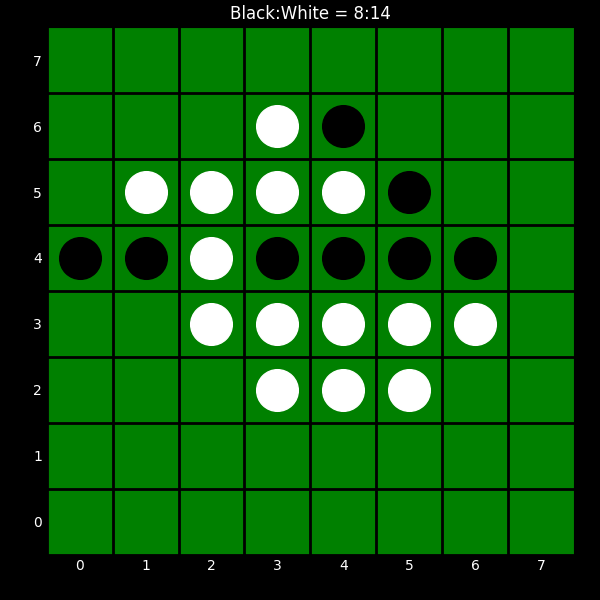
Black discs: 8
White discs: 14